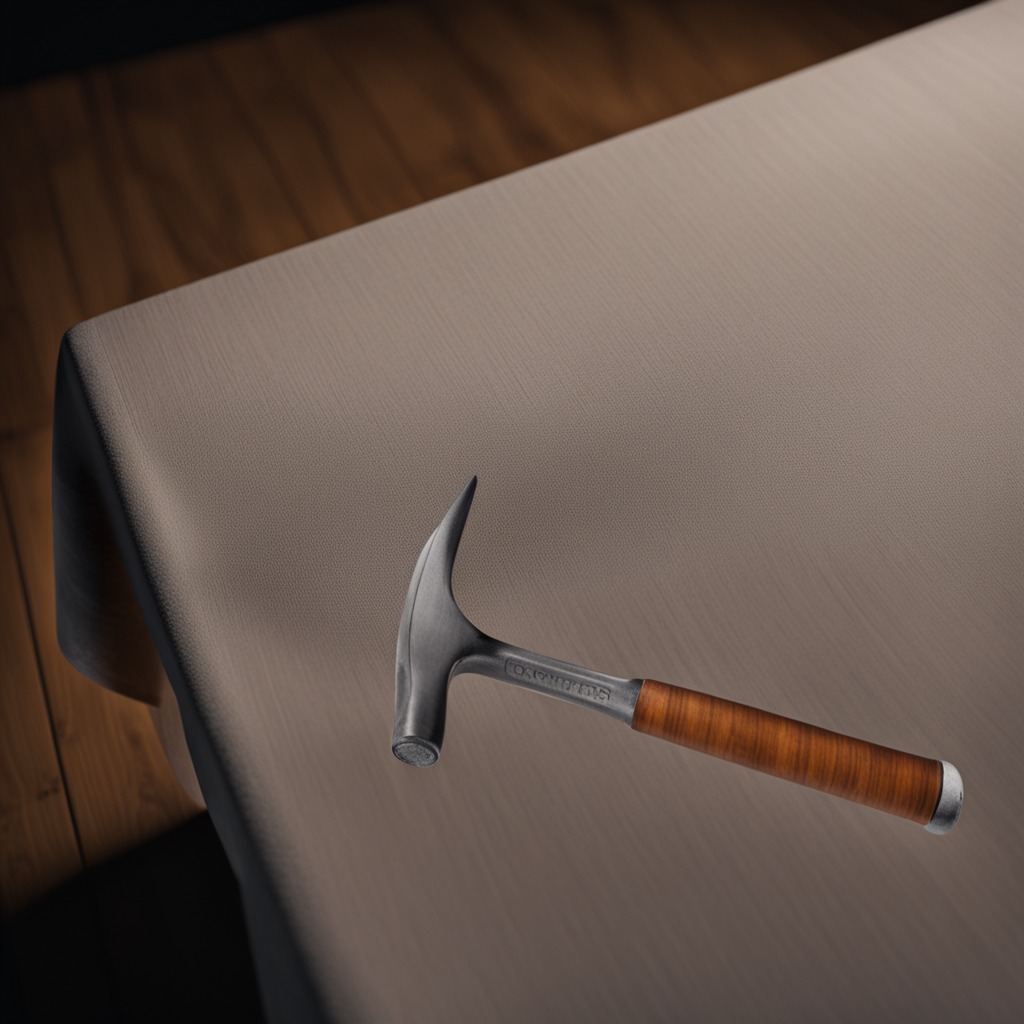
A hammer lying on a wooden table inside a workshop at night